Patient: sex F, age 34
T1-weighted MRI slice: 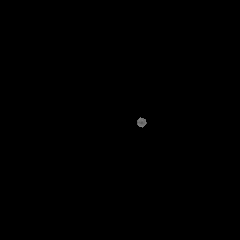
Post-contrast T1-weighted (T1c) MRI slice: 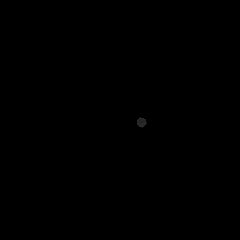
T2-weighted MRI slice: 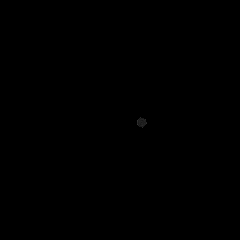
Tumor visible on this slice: no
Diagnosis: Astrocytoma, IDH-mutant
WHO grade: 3